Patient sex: F
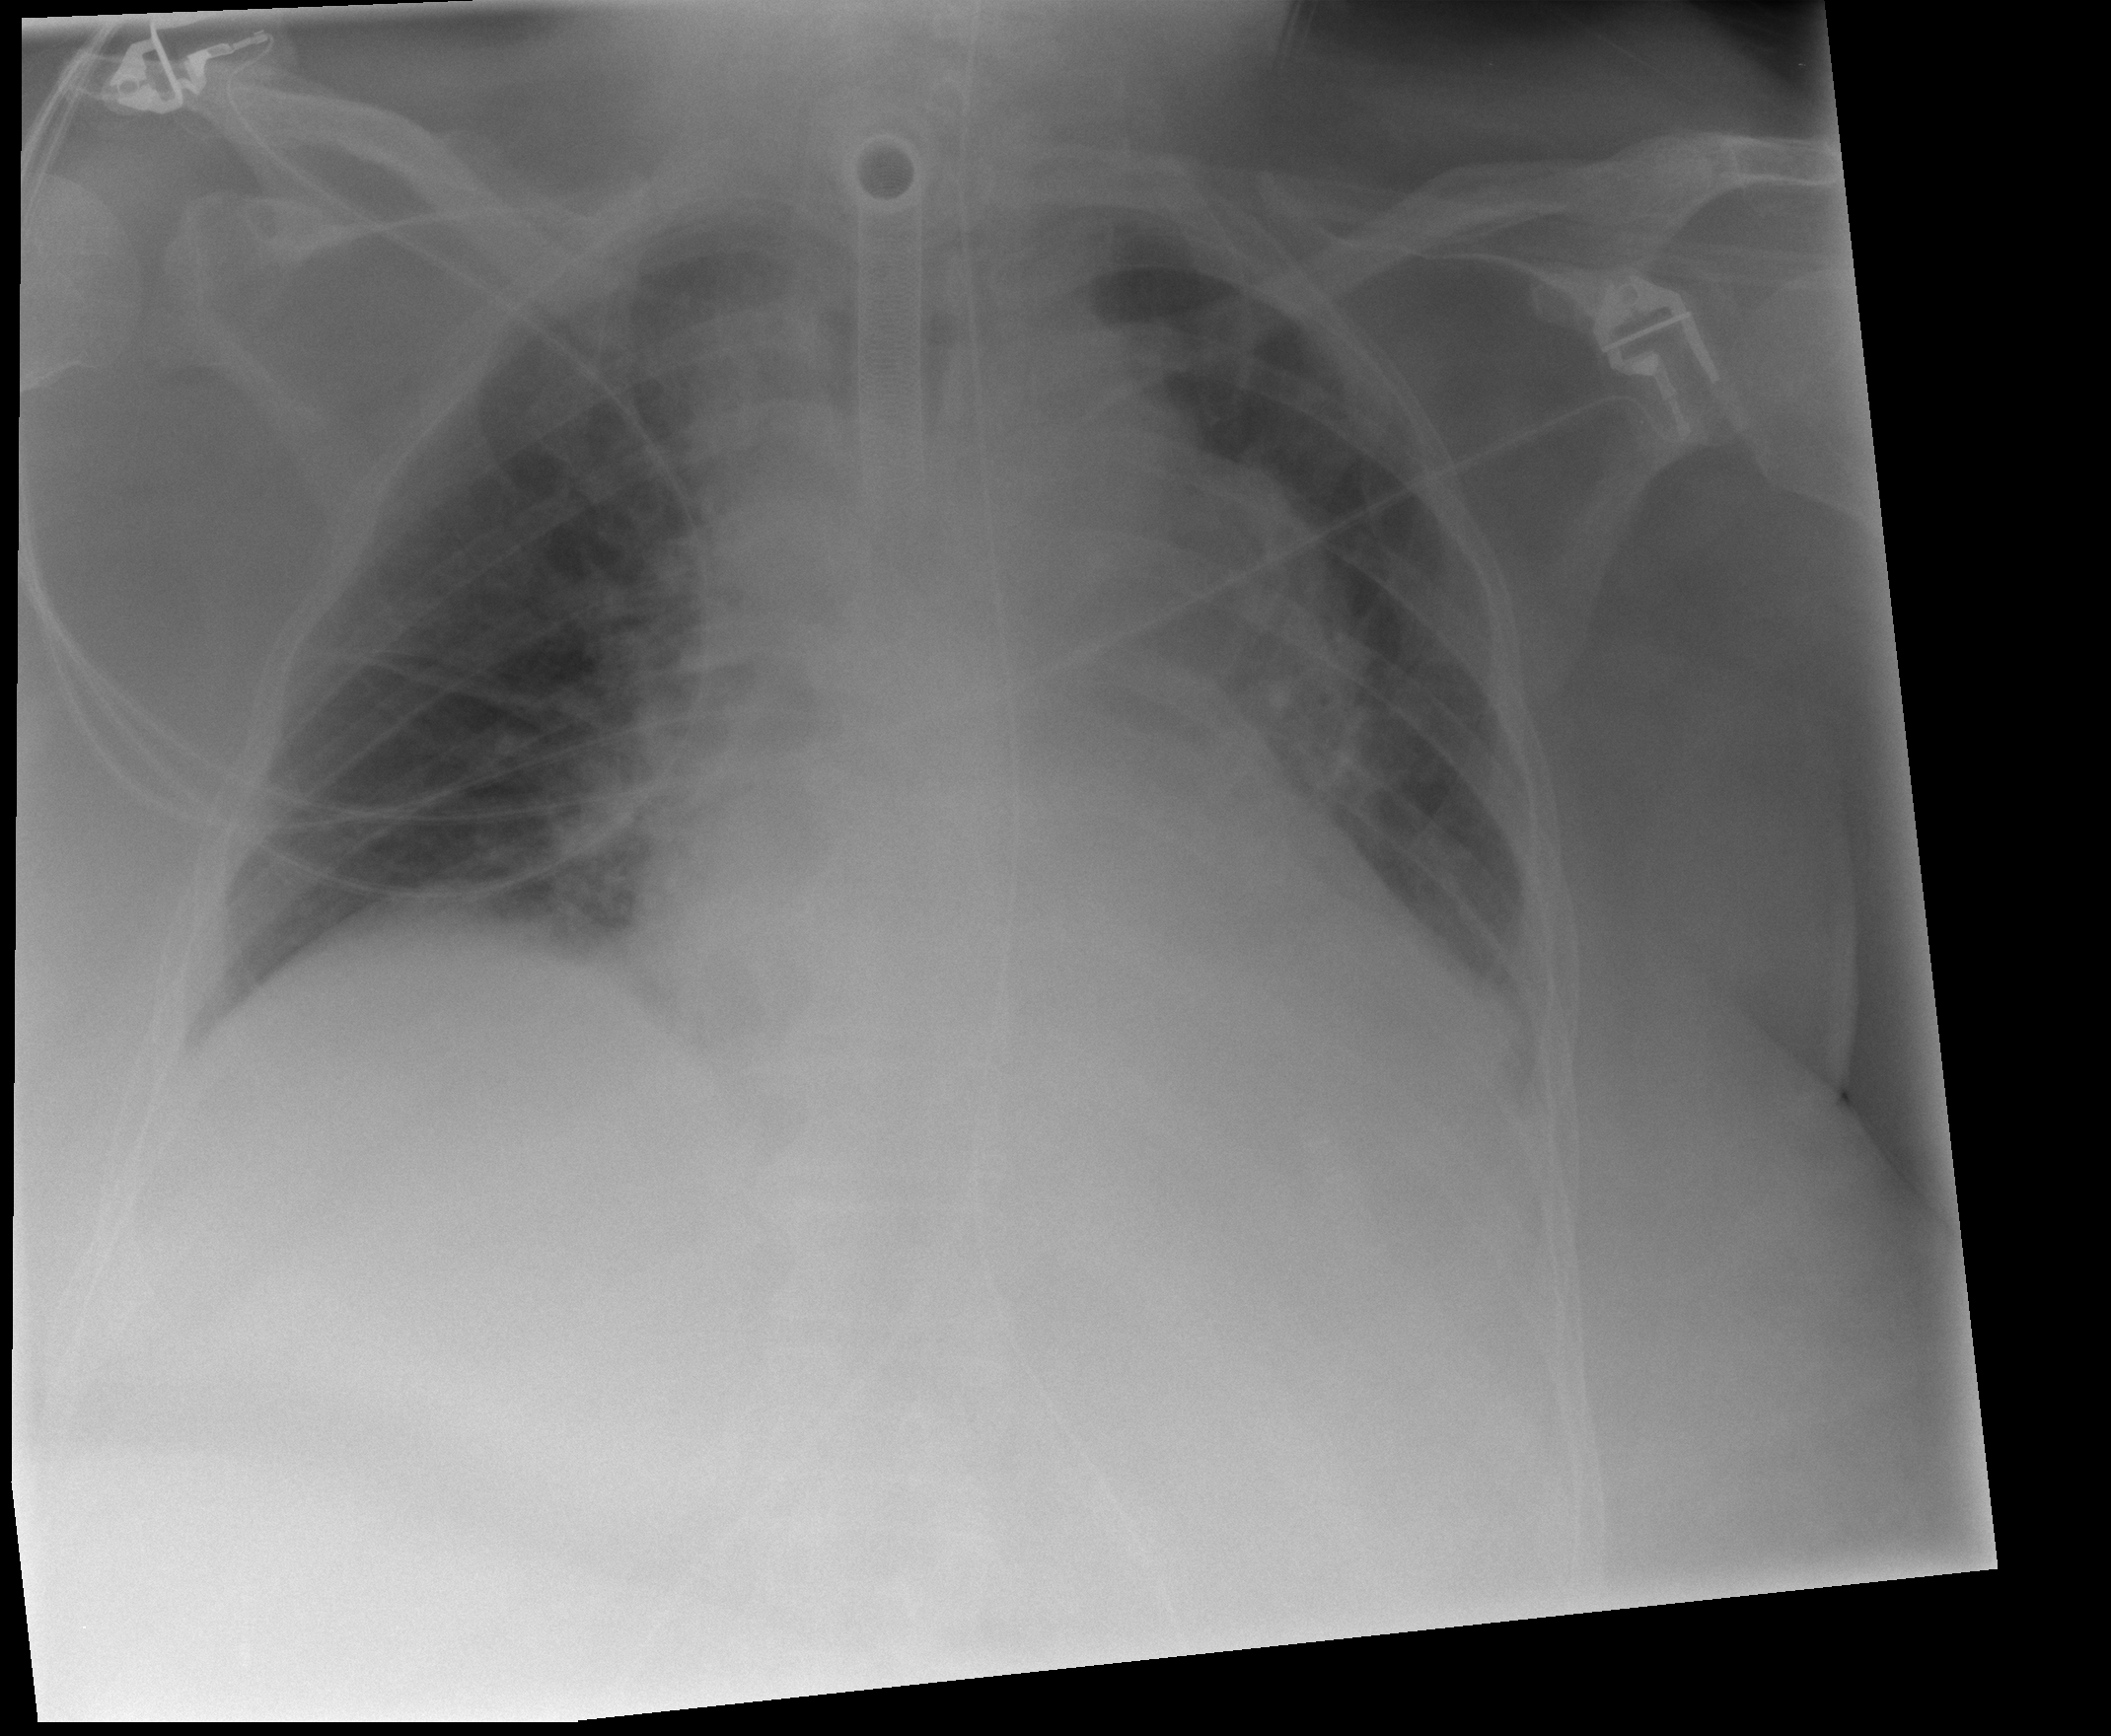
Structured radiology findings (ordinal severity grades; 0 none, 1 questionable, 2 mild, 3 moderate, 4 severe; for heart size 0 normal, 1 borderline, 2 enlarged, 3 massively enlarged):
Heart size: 2
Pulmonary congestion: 3
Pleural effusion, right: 0
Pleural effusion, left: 1
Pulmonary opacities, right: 2
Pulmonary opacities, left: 3
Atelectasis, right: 0
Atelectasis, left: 0